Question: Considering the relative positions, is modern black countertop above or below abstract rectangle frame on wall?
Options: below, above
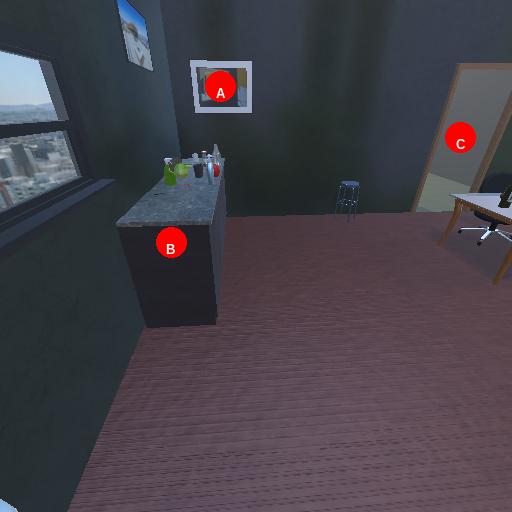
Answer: below